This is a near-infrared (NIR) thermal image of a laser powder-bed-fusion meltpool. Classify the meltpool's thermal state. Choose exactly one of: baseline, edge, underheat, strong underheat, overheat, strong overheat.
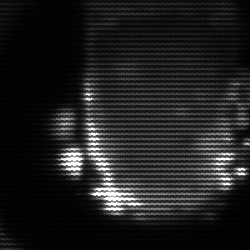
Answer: baseline